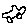
Label: car